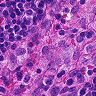
Metastatic tissue present: no